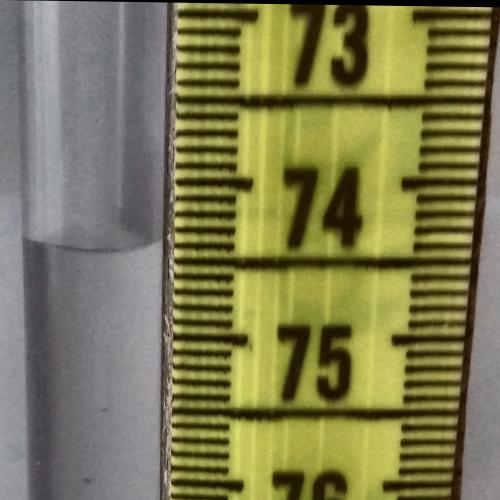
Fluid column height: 74.4 cm